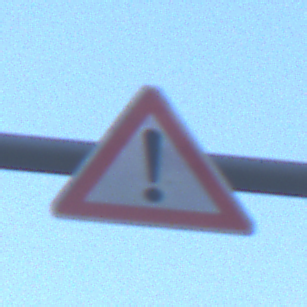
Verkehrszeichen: Gefahrenstelle
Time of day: Dawn
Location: Outdoor (Urban)
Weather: Clear
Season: NotSpecified
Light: Natural